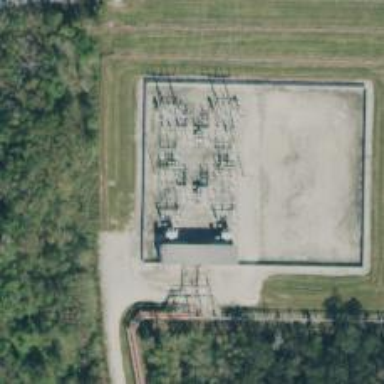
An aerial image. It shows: Switch for power supply.